Question: I have a form where you can insert some text that is stored into a db. The record is then retrieved and included in a html page.
The user wants to include a href link in the text and to be able to use the link in the html page.
What I have as per now is:
- - -
I know that for many of you this can be an easy question but for me it's the first time I deal with this kind of requests and I need an idea on the best way to achieve the result.
This is a printscreen of my page: exactly the same text that is stored in the db:

Thanks a lot
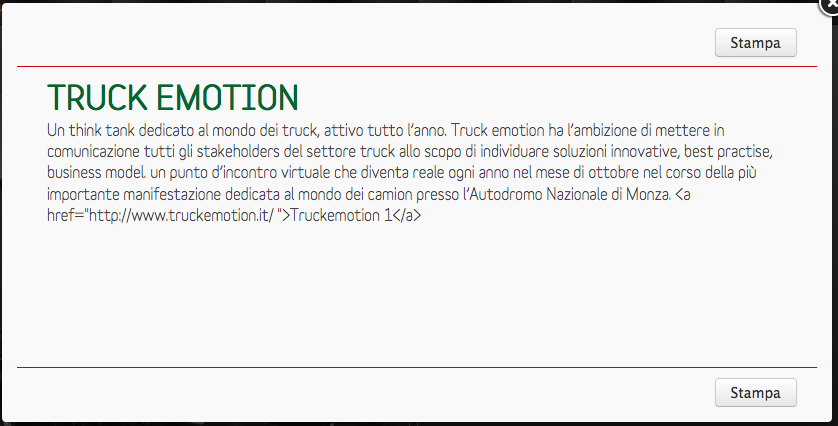
Answer: Use the following function when you are printing the output on your web page
'''
htmlspecialchars_decode($text);
'''
where $text is the variable which contains the description text.
Read more about it <URL>